Question: This is my very first UML diagram for a Student Record System I have created. I've been reading documentation on the types of relationships such as dependency, Association and Aggregation. Any opinions?

<URL>
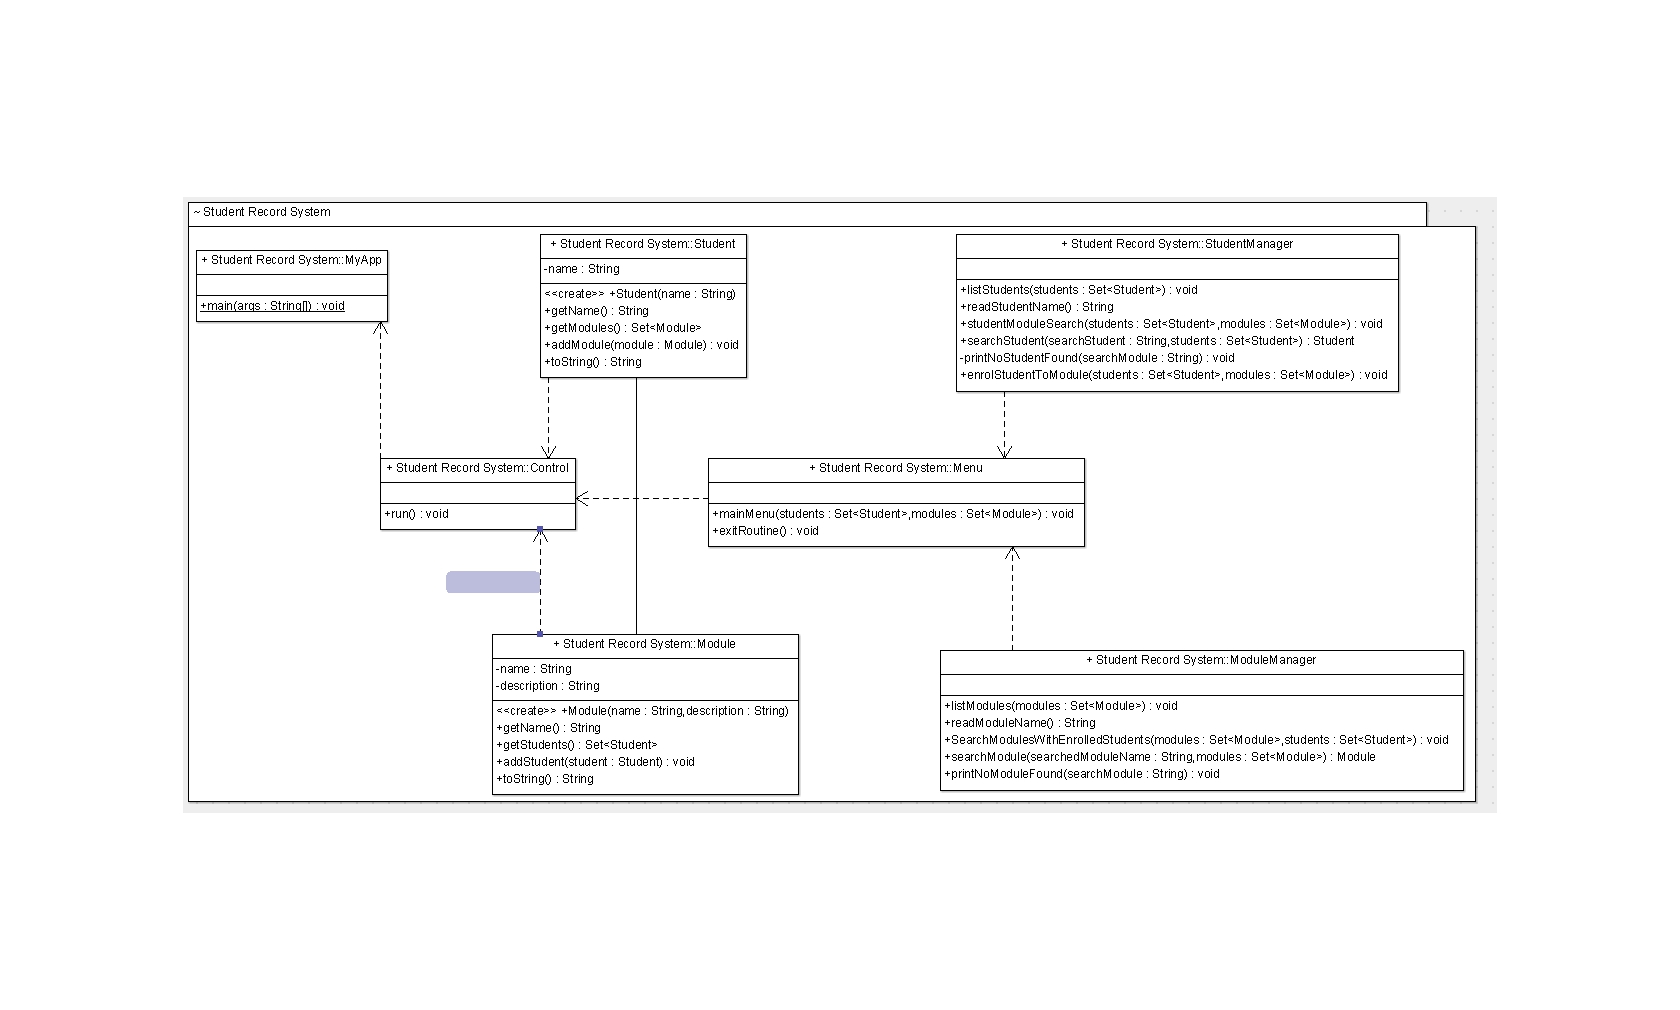
Answer: Here are some, of the top of my head:
1. Try to arrange it like a tree with dependency arrows going top to bottom. It makes it more readable and allows you to see where improvements can be made.
2. I think you have mixed up arrow direction. If class A makes calls to class B then class A is dependent on class B and arrow should be pointing from A to B.
3. If any class is going to keep an instance of another class then you need to use solid lines to indicate that. e.g. Class A has an instance of class B then use a solid line with arrow from A to B.